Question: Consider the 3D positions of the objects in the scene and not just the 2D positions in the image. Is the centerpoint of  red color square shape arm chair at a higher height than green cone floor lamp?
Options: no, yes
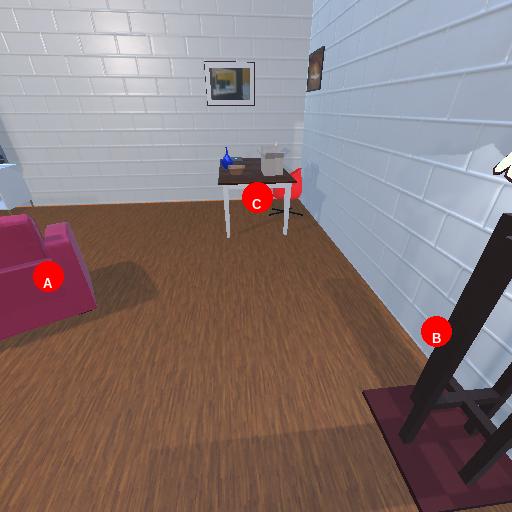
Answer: no